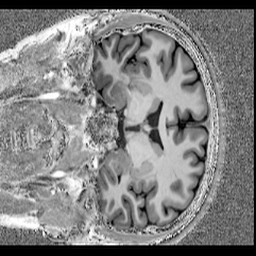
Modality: T1w
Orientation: coronal
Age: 28
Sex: male
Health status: healthy
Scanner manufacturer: siemens
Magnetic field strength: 7 T
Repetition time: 4.3 s
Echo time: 0.00227 s